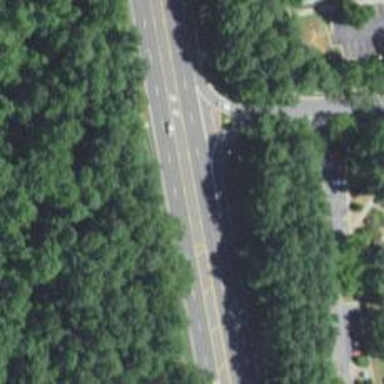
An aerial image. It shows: Primary highway with separate asphalt sidewalks.